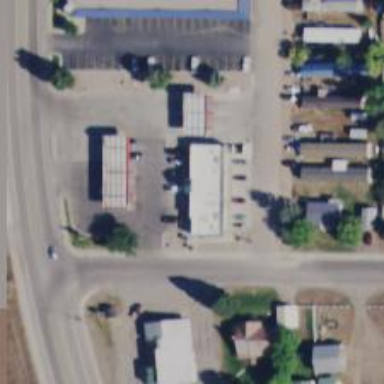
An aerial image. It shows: Convenience shop.